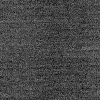
Atmospheric dust classification: dusty